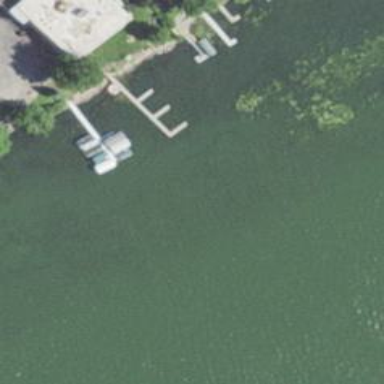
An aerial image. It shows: Man-made pier.